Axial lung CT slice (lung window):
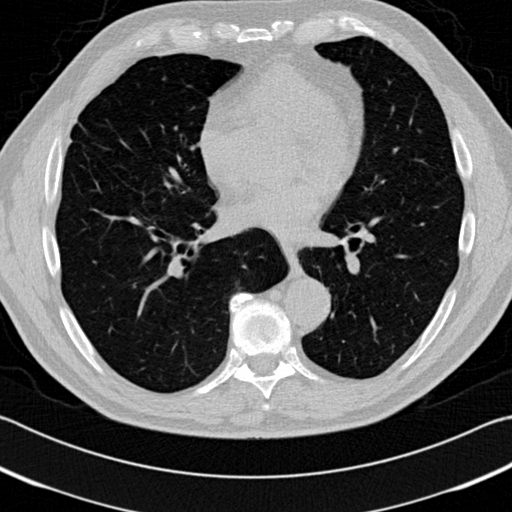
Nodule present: no